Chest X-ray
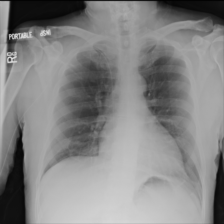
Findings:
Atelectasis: negative
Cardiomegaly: negative
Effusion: negative
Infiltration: negative
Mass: negative
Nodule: negative
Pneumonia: negative
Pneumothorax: negative
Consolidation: negative
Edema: negative
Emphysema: negative
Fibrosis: negative
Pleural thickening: negative
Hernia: negative